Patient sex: M
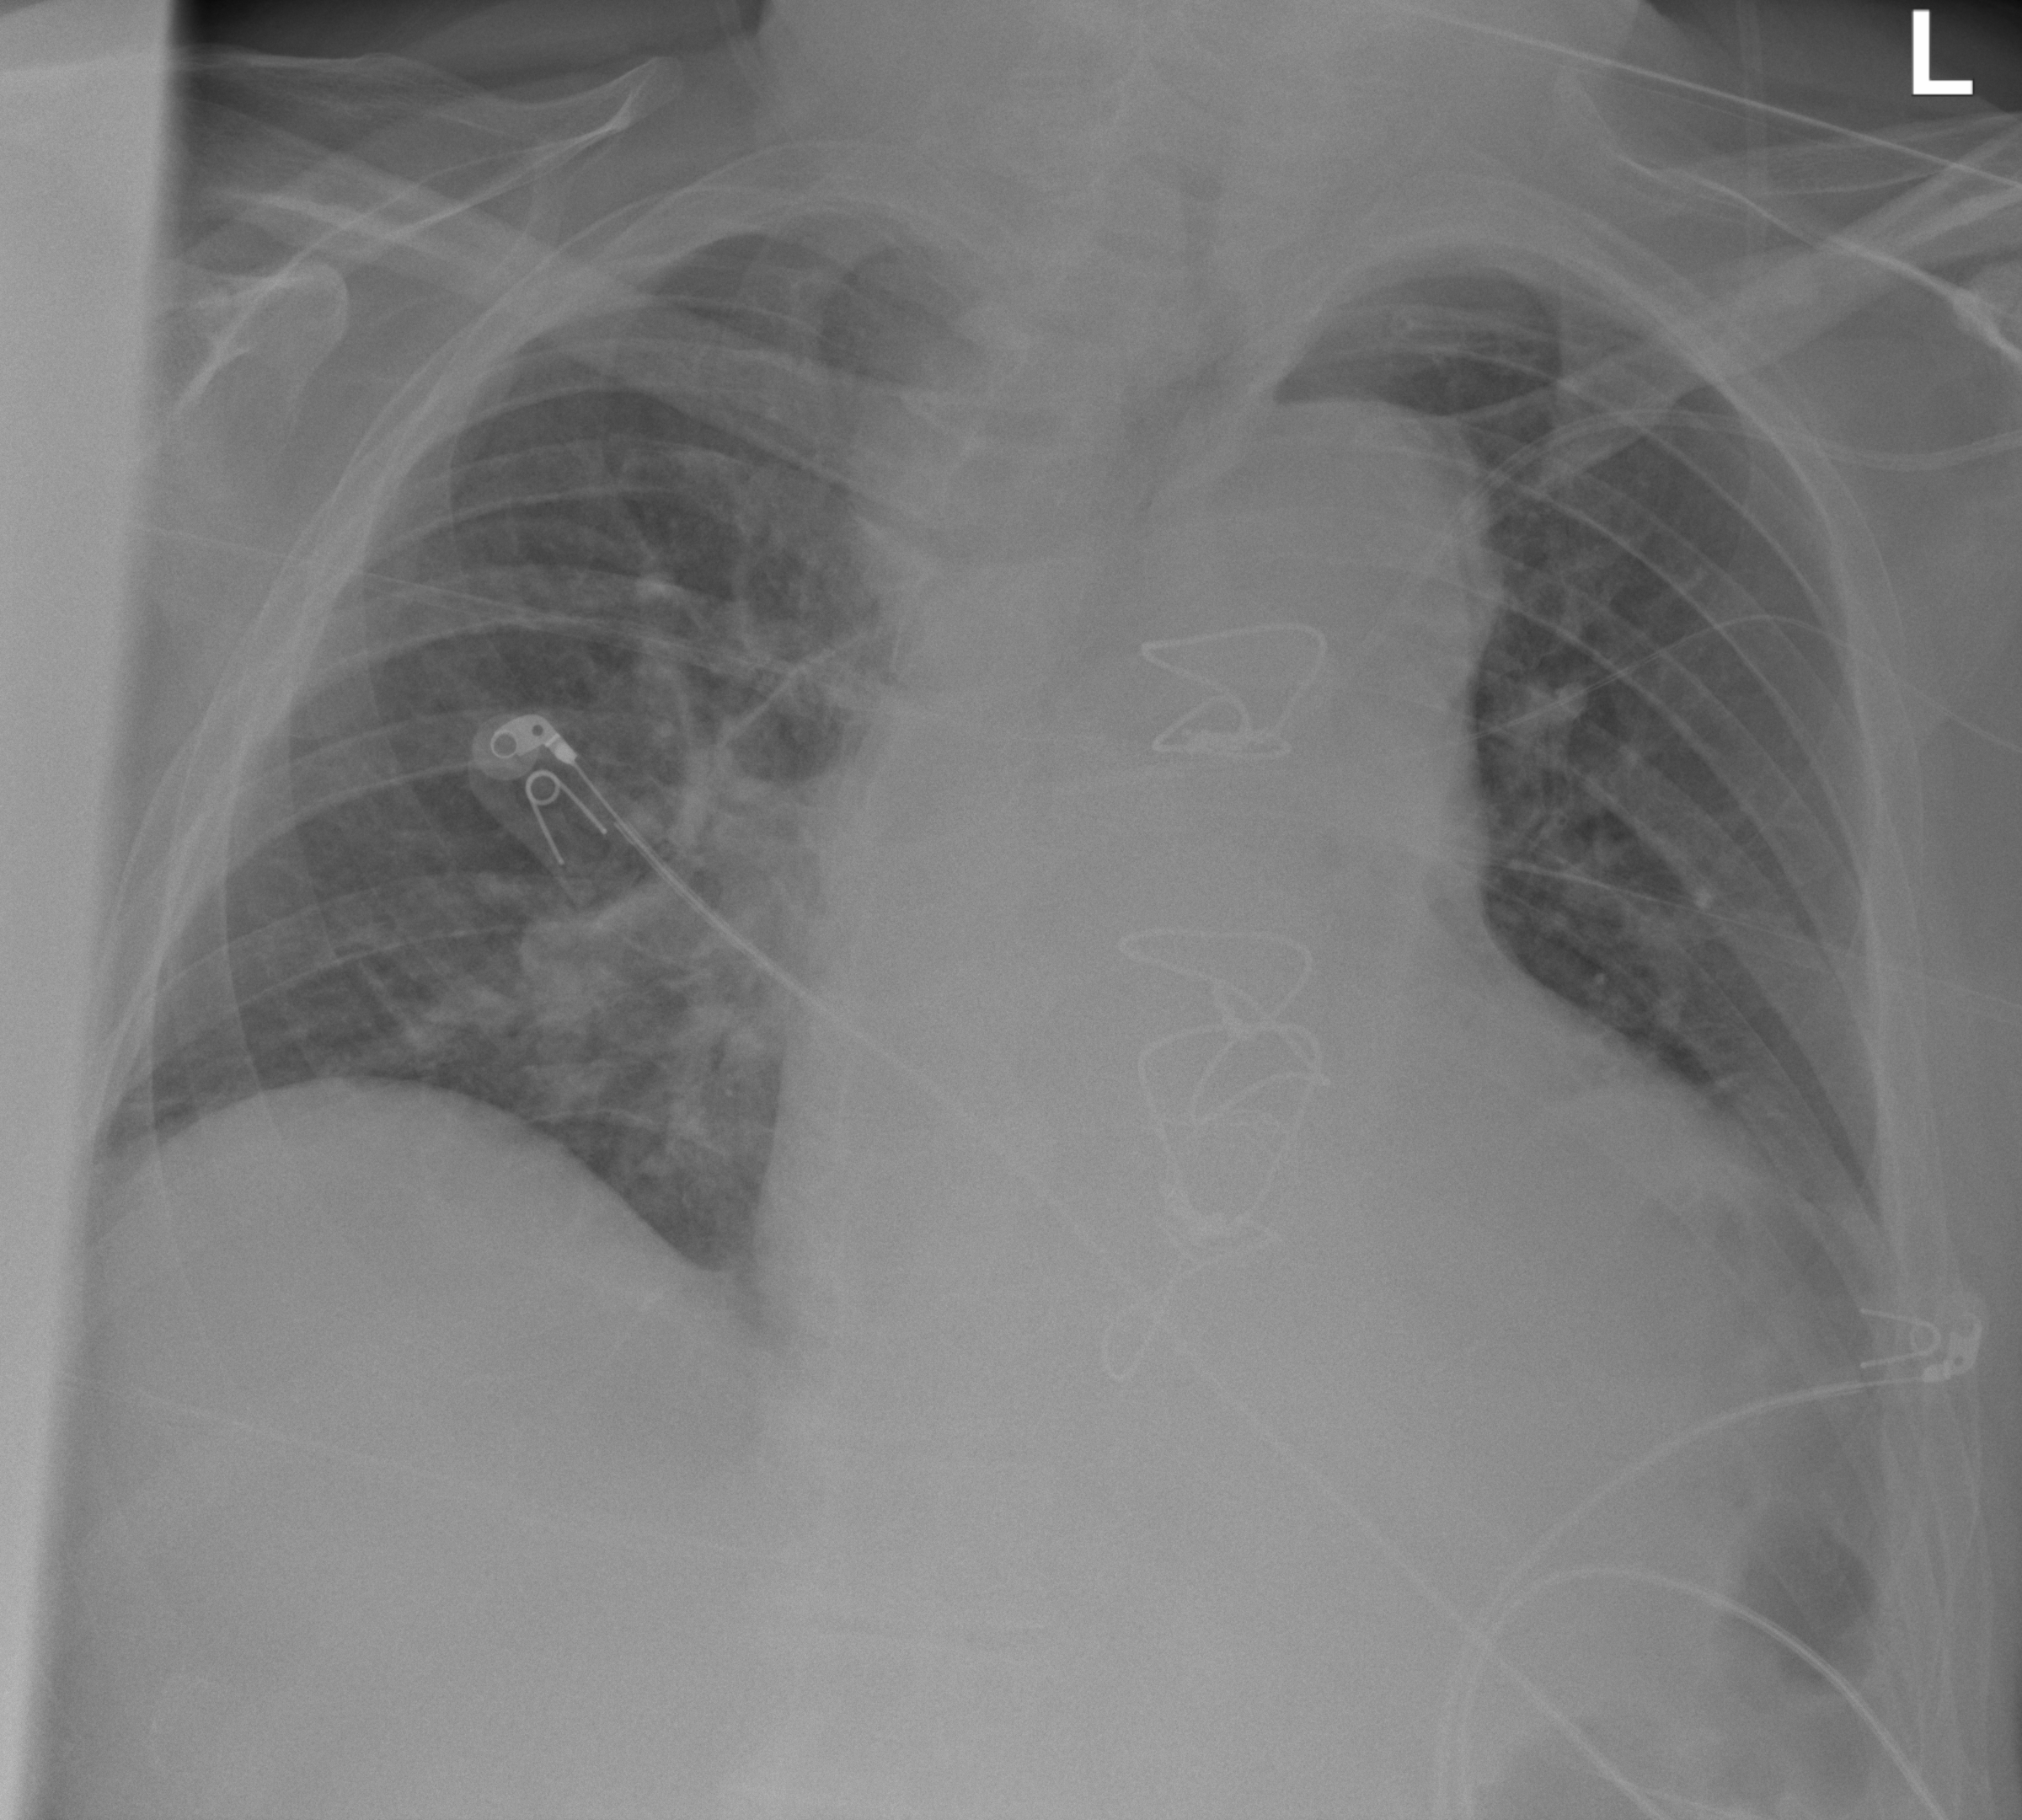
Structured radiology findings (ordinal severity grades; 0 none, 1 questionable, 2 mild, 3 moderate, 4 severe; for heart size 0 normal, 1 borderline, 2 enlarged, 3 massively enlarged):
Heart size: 2
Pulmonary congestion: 2
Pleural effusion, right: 0
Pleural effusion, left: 2
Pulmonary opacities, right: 0
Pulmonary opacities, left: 0
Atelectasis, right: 0
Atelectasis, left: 2